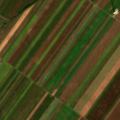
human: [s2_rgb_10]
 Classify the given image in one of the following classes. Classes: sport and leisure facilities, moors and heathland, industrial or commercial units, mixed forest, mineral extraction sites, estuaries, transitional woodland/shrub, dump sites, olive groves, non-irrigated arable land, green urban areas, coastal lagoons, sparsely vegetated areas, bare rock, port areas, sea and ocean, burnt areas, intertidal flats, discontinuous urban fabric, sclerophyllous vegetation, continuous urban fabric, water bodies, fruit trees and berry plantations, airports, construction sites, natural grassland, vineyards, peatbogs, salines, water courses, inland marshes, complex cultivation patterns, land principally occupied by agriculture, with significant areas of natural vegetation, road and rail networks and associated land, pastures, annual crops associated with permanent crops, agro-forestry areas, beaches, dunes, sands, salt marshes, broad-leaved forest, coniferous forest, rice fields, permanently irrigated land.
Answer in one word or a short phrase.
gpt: non-irrigated arable land